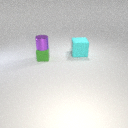
small purple metal cylinder above small green rubber cube